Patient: sex M, age 66
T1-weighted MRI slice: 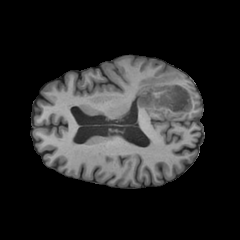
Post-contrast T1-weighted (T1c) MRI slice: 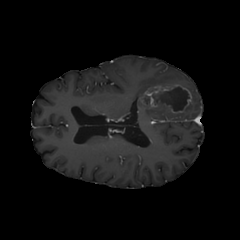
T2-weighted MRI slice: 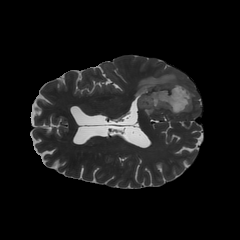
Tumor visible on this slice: yes
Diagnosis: Glioblastoma, IDH-wildtype
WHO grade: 4